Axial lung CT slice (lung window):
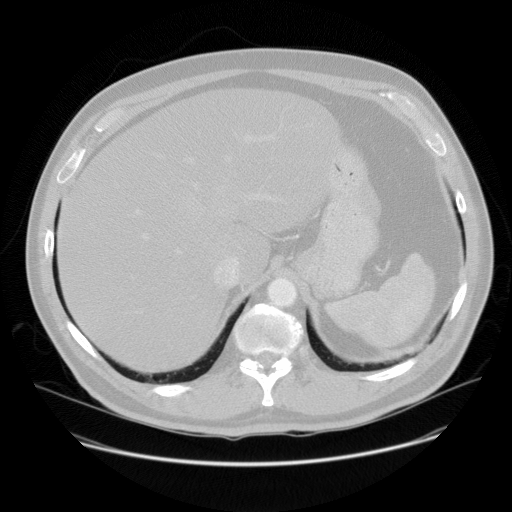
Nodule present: no